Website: home-depot
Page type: customer-info-address
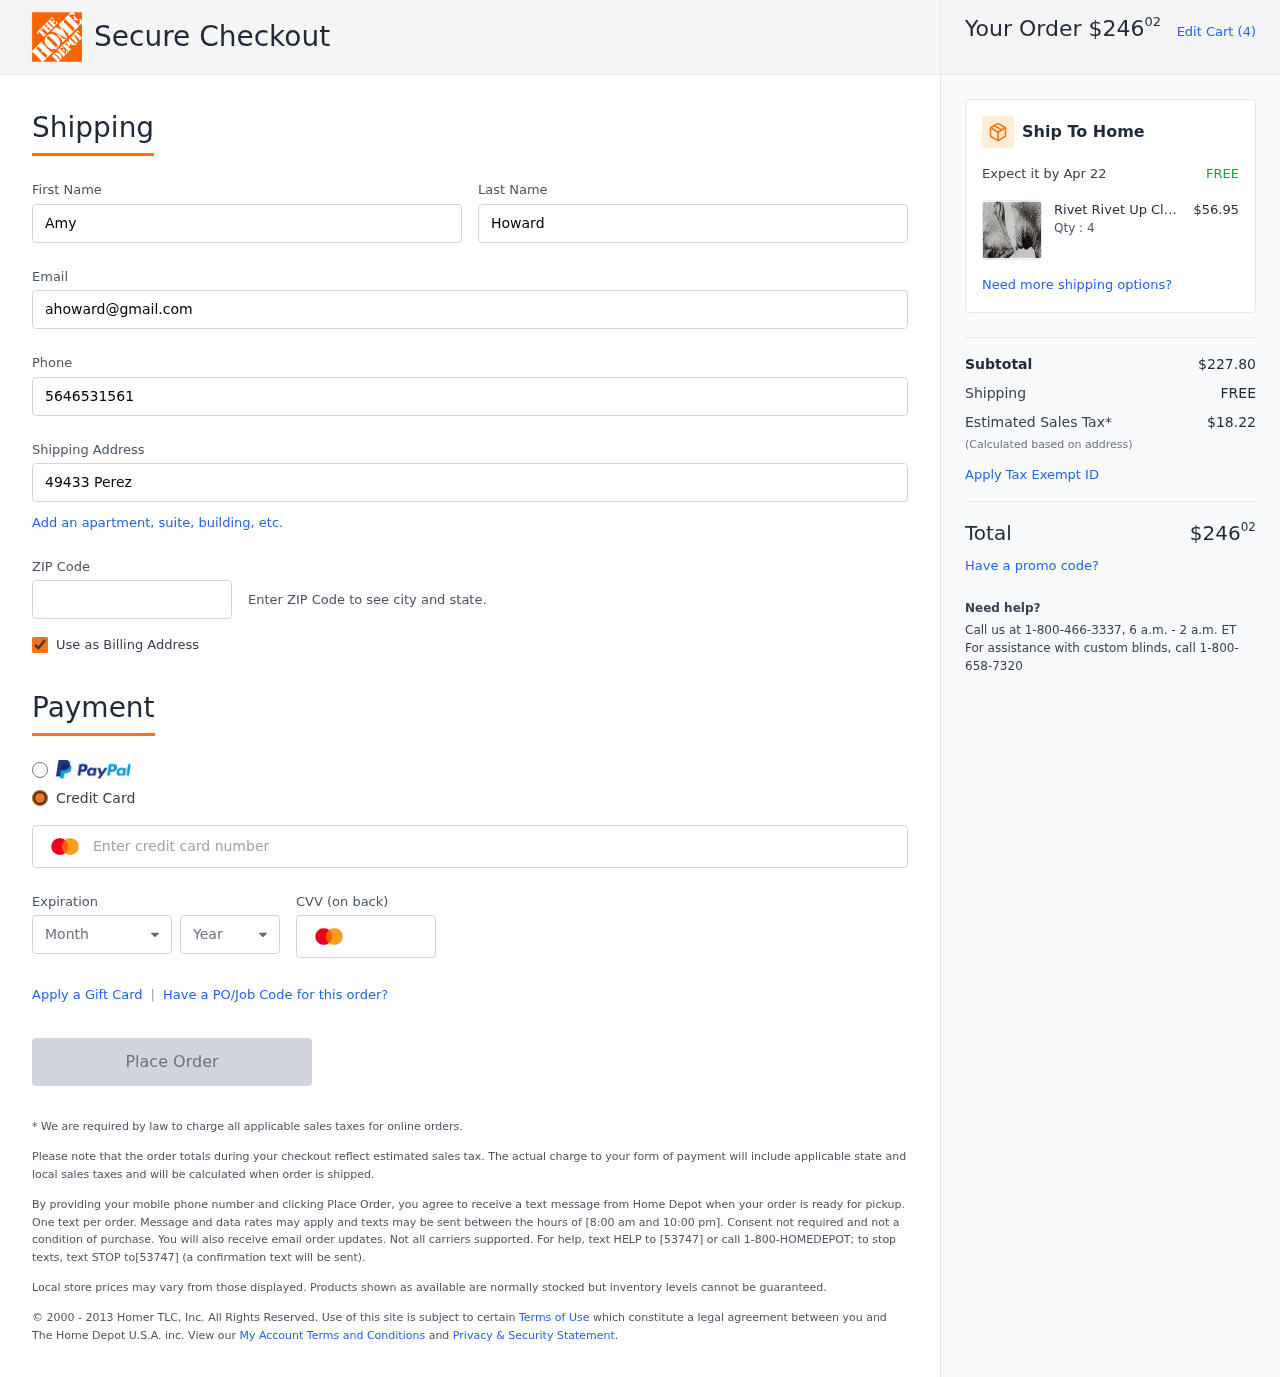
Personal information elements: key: PII_CARD_CVV
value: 257
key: PII_CARD_EXPIRY_MONTH
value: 04
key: PII_CARD_EXPIRY_YEAR
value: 27
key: PII_CARD_NUMBER
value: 2544 8042 3670 7299
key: PII_EMAIL
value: ahoward@gmail.com
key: PII_FIRSTNAME
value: Amy
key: PII_LASTNAME
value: Howard
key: PII_PHONE
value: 5646531561
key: PII_POSTCODE
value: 18904
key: PII_STREET
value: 49433 Perez Place
Product elements: key: PRODUCT1_BRAND
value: Rivet
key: PRODUCT1_NAME
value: Rivet Up Close Black and White Elephant Photo Canvas Print Wall Art Decor
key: PRODUCT1_PRICE
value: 56.95
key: PRODUCT1_QUANTITY
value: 4
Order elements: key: ORDER_TOTAL
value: $24602
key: ORDER_NUM_ITEMS
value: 4
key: ORDER_DELIVERY_DATE
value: Apr 22
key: ORDER_SUBTOTAL
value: $227.80
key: ORDER_SHIPPING_COST
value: FREE
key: ORDER_TAX
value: $18.22